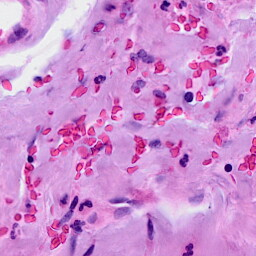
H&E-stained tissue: Breast